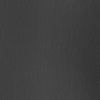
Label: not_dusty